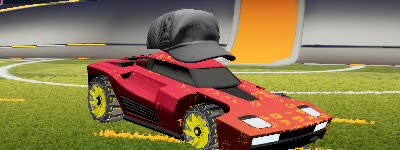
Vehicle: breakout